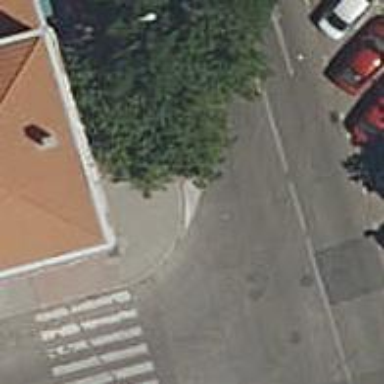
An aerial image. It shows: Kerb barrier.